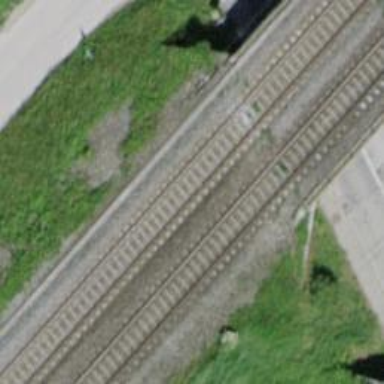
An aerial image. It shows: Bridge with single railway track electrified by contact line.